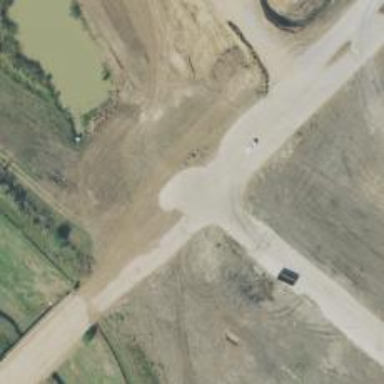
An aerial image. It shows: Track road.